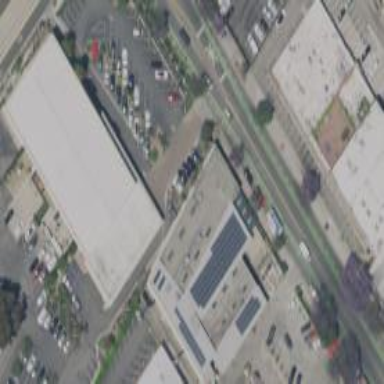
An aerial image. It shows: Commercial building.